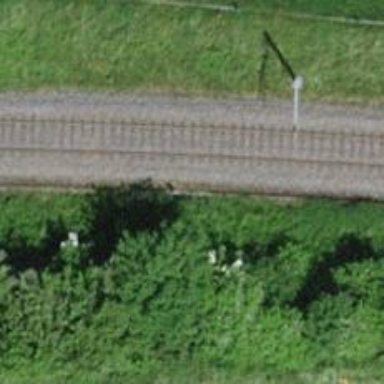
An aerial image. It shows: Single-track railway with electrified contact lines.